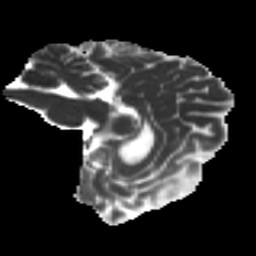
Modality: MD
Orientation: sagittal
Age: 32
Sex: male
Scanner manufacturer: ge
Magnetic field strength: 3 T
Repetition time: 7.8 s
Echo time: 0.0608 s